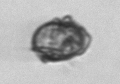
Label: Kryptoperidinium_triquetrum